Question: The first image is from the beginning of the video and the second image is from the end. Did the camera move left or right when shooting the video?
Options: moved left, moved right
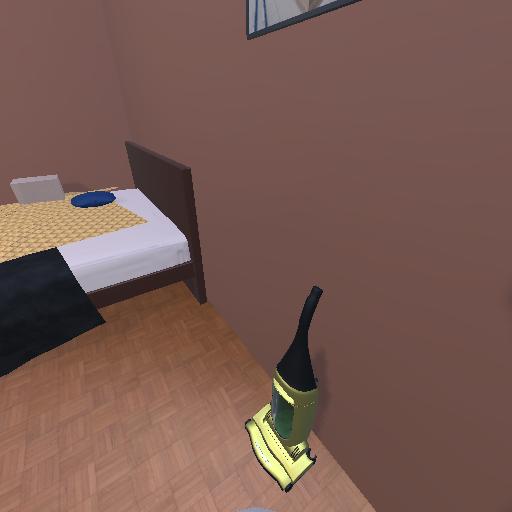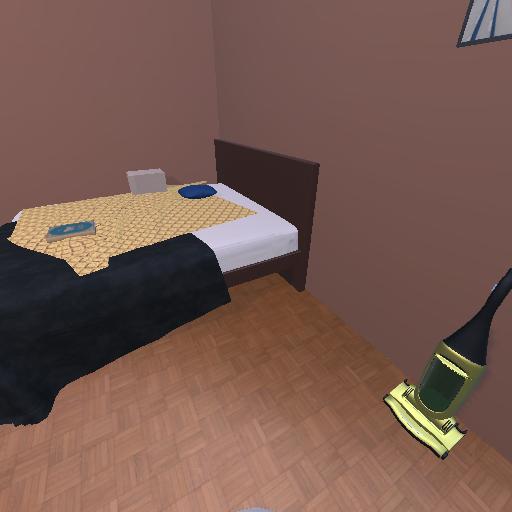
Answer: moved left